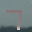
Label: 7